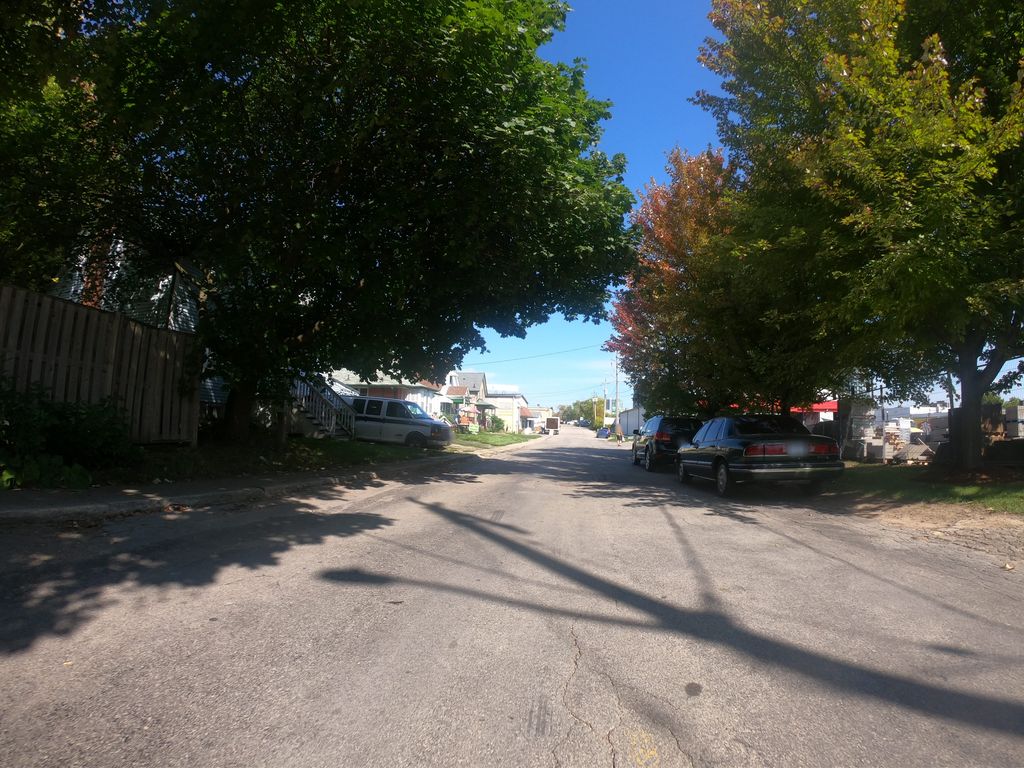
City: kitchener-waterloo